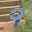
Label: 9